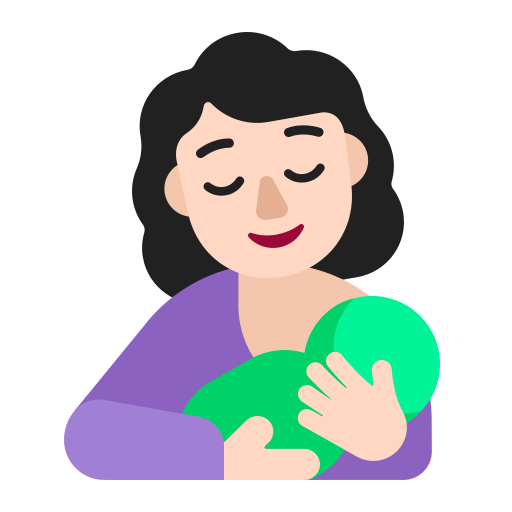
breast feeding flat light